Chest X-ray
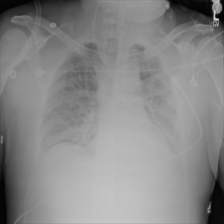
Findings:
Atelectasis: positive
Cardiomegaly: negative
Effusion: negative
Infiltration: negative
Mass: negative
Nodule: negative
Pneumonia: negative
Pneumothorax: negative
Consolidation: negative
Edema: negative
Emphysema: negative
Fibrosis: negative
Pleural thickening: negative
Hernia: negative